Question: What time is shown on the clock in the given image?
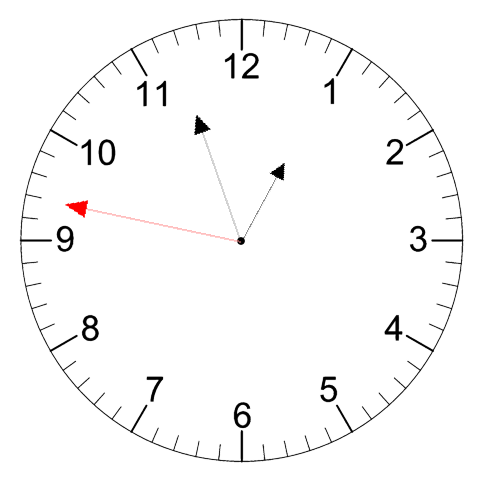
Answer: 12:56:47